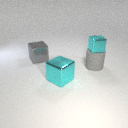
small cyan metal cube above large gray rubber cylinder